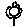
Label: flower